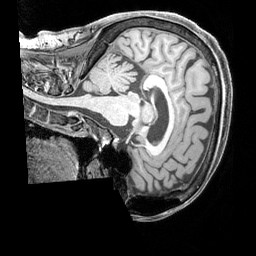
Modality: T1w
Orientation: sagittal
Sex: female
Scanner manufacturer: siemens
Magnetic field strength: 3 T
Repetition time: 2.3 s
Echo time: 0.00226 s